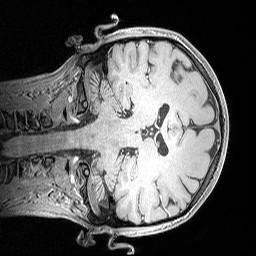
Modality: MP2RAGE
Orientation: coronal
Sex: female
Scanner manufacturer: siemens
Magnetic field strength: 3 T
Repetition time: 5 s
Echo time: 0.00292 s